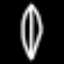
Label: leaf